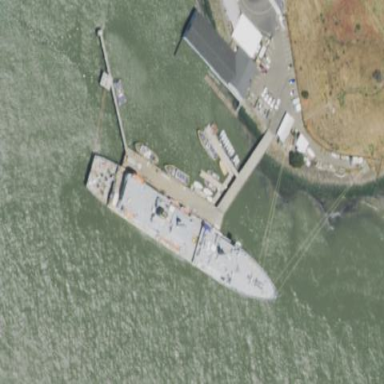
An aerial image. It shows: Pier with mooring facilities.